Question: I am trying to make ticker to scroll right to left from zero pixel of the page starts at left of the page.
Below is the code.
'''
<!DOCTYPE HTML PUBLIC "-//W3C//DTD HTML 4.01 Transitional//EN" "http://www.w3.org/TR/html4/loose.dtd">
<html>
<head>
<title> New Document </title>
<meta name="Generator" content="EditPlus">
<meta name="Author" content="">
<meta name="Keywords" content="">
<meta name="Description" content="">
<style type="text/css">
#marqueeborder {
color: #cccccc;
background-color: #000000;
font-family:Arial, Helvetica, sans-serif;
position:relative;
height:20px;
overflow:hidden;
font-size:.8em;
}
#marqueecontent {
position:absolute;
left:0px;
line-height:20px;
white-space:nowrap;
}
.stockbox {
margin:0 10px;
}
.stockbox a {
color: #cccccc;
text-decoration : none;
font-weight: 400;
}
</style>
<script type="text/javascript">
// Original script by Walter Heitman Jr, first published on http://techblog.shanock.com
// Set an initial scroll speed. This equates to the number of pixels shifted per tick
var scrollspeed=3;
var pxptick=scrollspeed;
var marqueediv='';
var contentwidth="";
var marqueewidth = "";
function startmarquee(){
//alert("hi");
// Make a shortcut referencing our div with the content we want to scroll
marqueediv=document.getElementById("marqueecontent");
//alert("marqueediv"+marqueediv);
// alert("hi"+marqueediv.innerHTML);
// Get the total width of our available scroll area
marqueewidth=document.getElementById("marqueeborder").offsetWidth;
//alert("marqueewidth"+marqueewidth);
// Get the width of the content we want to scroll
contentwidth=marqueediv.offsetWidth;
// alert("contentwidth"+contentwidth);
/// // Start the ticker at 50 milliseconds per tick, adjust this to suit your preferences
// Be warned, setting this lower has heavy impact on client-side CPU usage. Be gentle.
var lefttime=setInterval("scrollmarquee()",50);
//alert("lefttime"+lefttime);
}
function scrollmarquee(){
// Check position of the div, then shift it left by the set amount of pixels.
if (parseInt(marqueediv.style.left)>(contentwidth*(-1)))
marqueediv.style.left=parseInt(marqueediv.style.left)-pxptick+"px";
//alert("hikkk"+marqueediv.innerHTML);}
// If it's at the end, move it back to the right.
else{
// alert("marqueewidth"+marqueewidth);
marqueediv.style.left=parseInt(marqueewidth)+"px";
}
}
//window.onload=startmarquee;
</script>
</head>
<body>
<div id="marqueeborder" onmouseover="pxptick=0" onmouseout="pxptick=scrollspeed">
<div id="marqueecontent">
<?php
// Original script by Walter Heitman Jr, first published on http://techblog.shanock.com
// List your stocks here, separated by commas, no spaces, in the order you want them displayed:
</div>
</div>
</body>
</html>
'''
## Edit
Attached screenshot below.

Edit2:
oh i missed its index.php
'''
<html>
<body>
<?php include 'stockticker.php'; ?>
<h1>Welcome to index page!</h1>
</body>
<script type="text/javascript">
function onloadfun(){
startmarquee();
}
window.onload=onloadfun;
</script>
</html>
'''
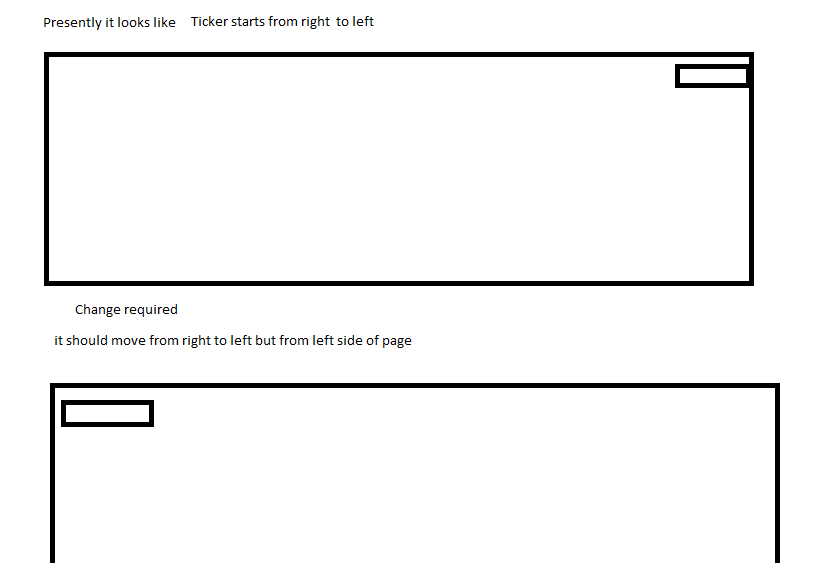
Answer: Ok, here you go..
there was problem in your 'scrollmarquee' function. Replace it's content with these
'''
if (parseInt(marqueediv.offsetLeft)>=(contentwidth*(-1))){
console.log(parseInt(marqueediv.offsetLeft)-pxptick+"px");
marqueediv.style.left = parseInt(marqueediv.offsetLeft)-pxptick+"px";
}else{
marqueediv.style.left=parseInt(marqueewidth)+"px";
}
'''
The condition had to be reversed. Now it's all great
:)